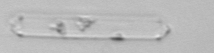
Label: Cerataulina_pelagica